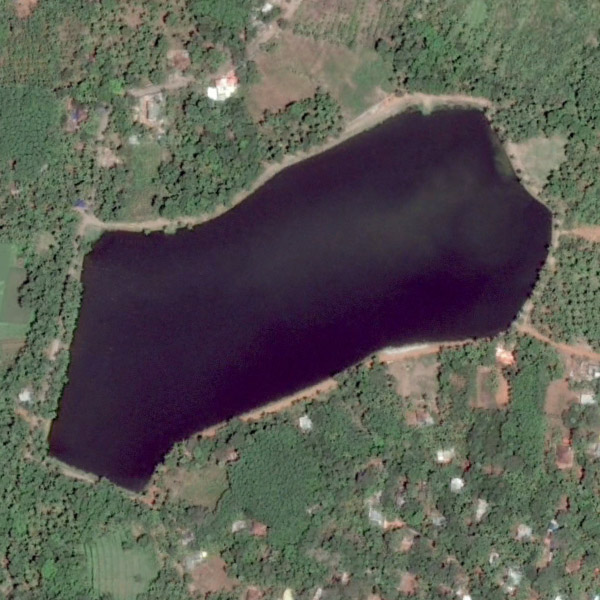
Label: Pond